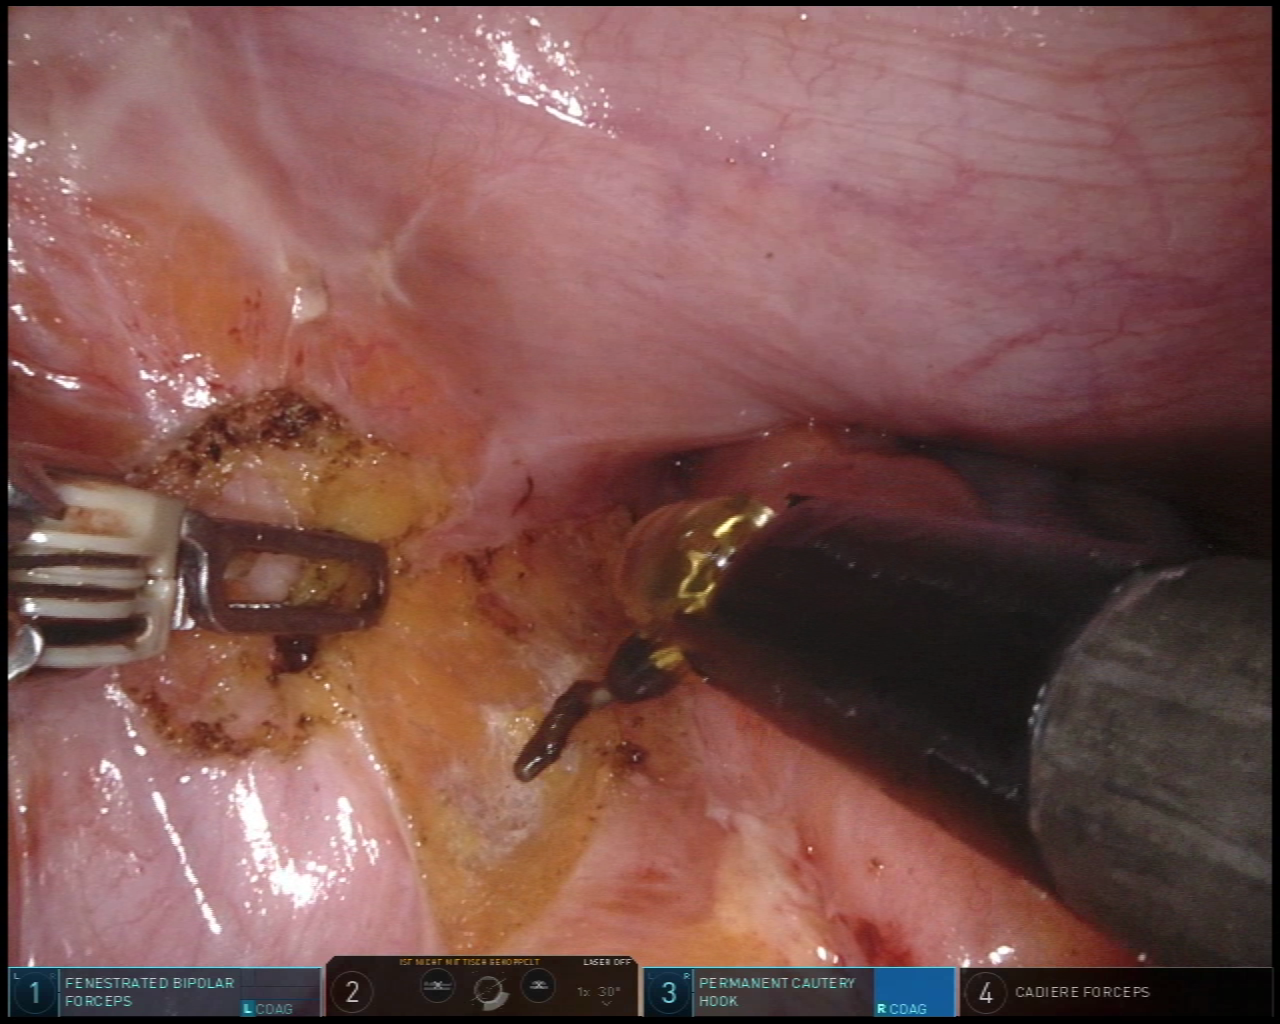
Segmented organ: abdominal_wall
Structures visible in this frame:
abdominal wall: yes
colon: no
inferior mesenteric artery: no
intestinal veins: no
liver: no
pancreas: no
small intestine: no
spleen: no
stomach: no
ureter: no
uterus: no
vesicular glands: no